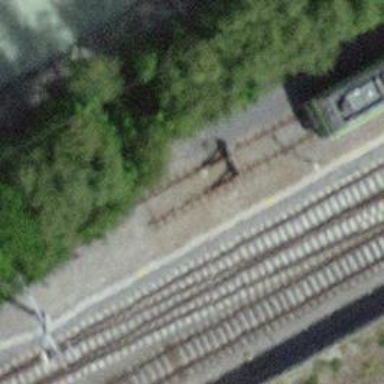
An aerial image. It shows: Railway buffer stop.